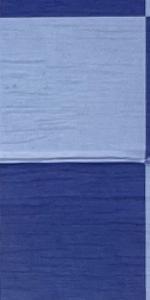
Label: Empty